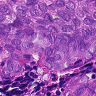
Metastatic tissue present: yes